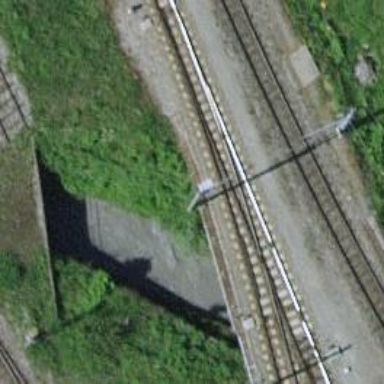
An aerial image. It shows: Narrow-gauge railway with one track passing through service yard. The railway is electrified with contact line.